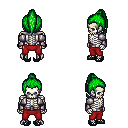
a pixel art fantasy rpg character, male body template, skeleton, steel arm armor, red pants, green long topknot hairstyle, ghillies, four views (front, back, left, right), 2x2 character sprite sheet, small pixel art, hard edges, no anti-aliasing